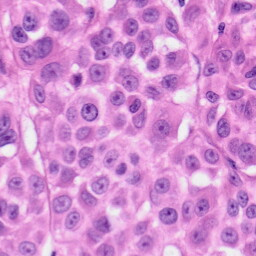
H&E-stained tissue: Skin